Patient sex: M
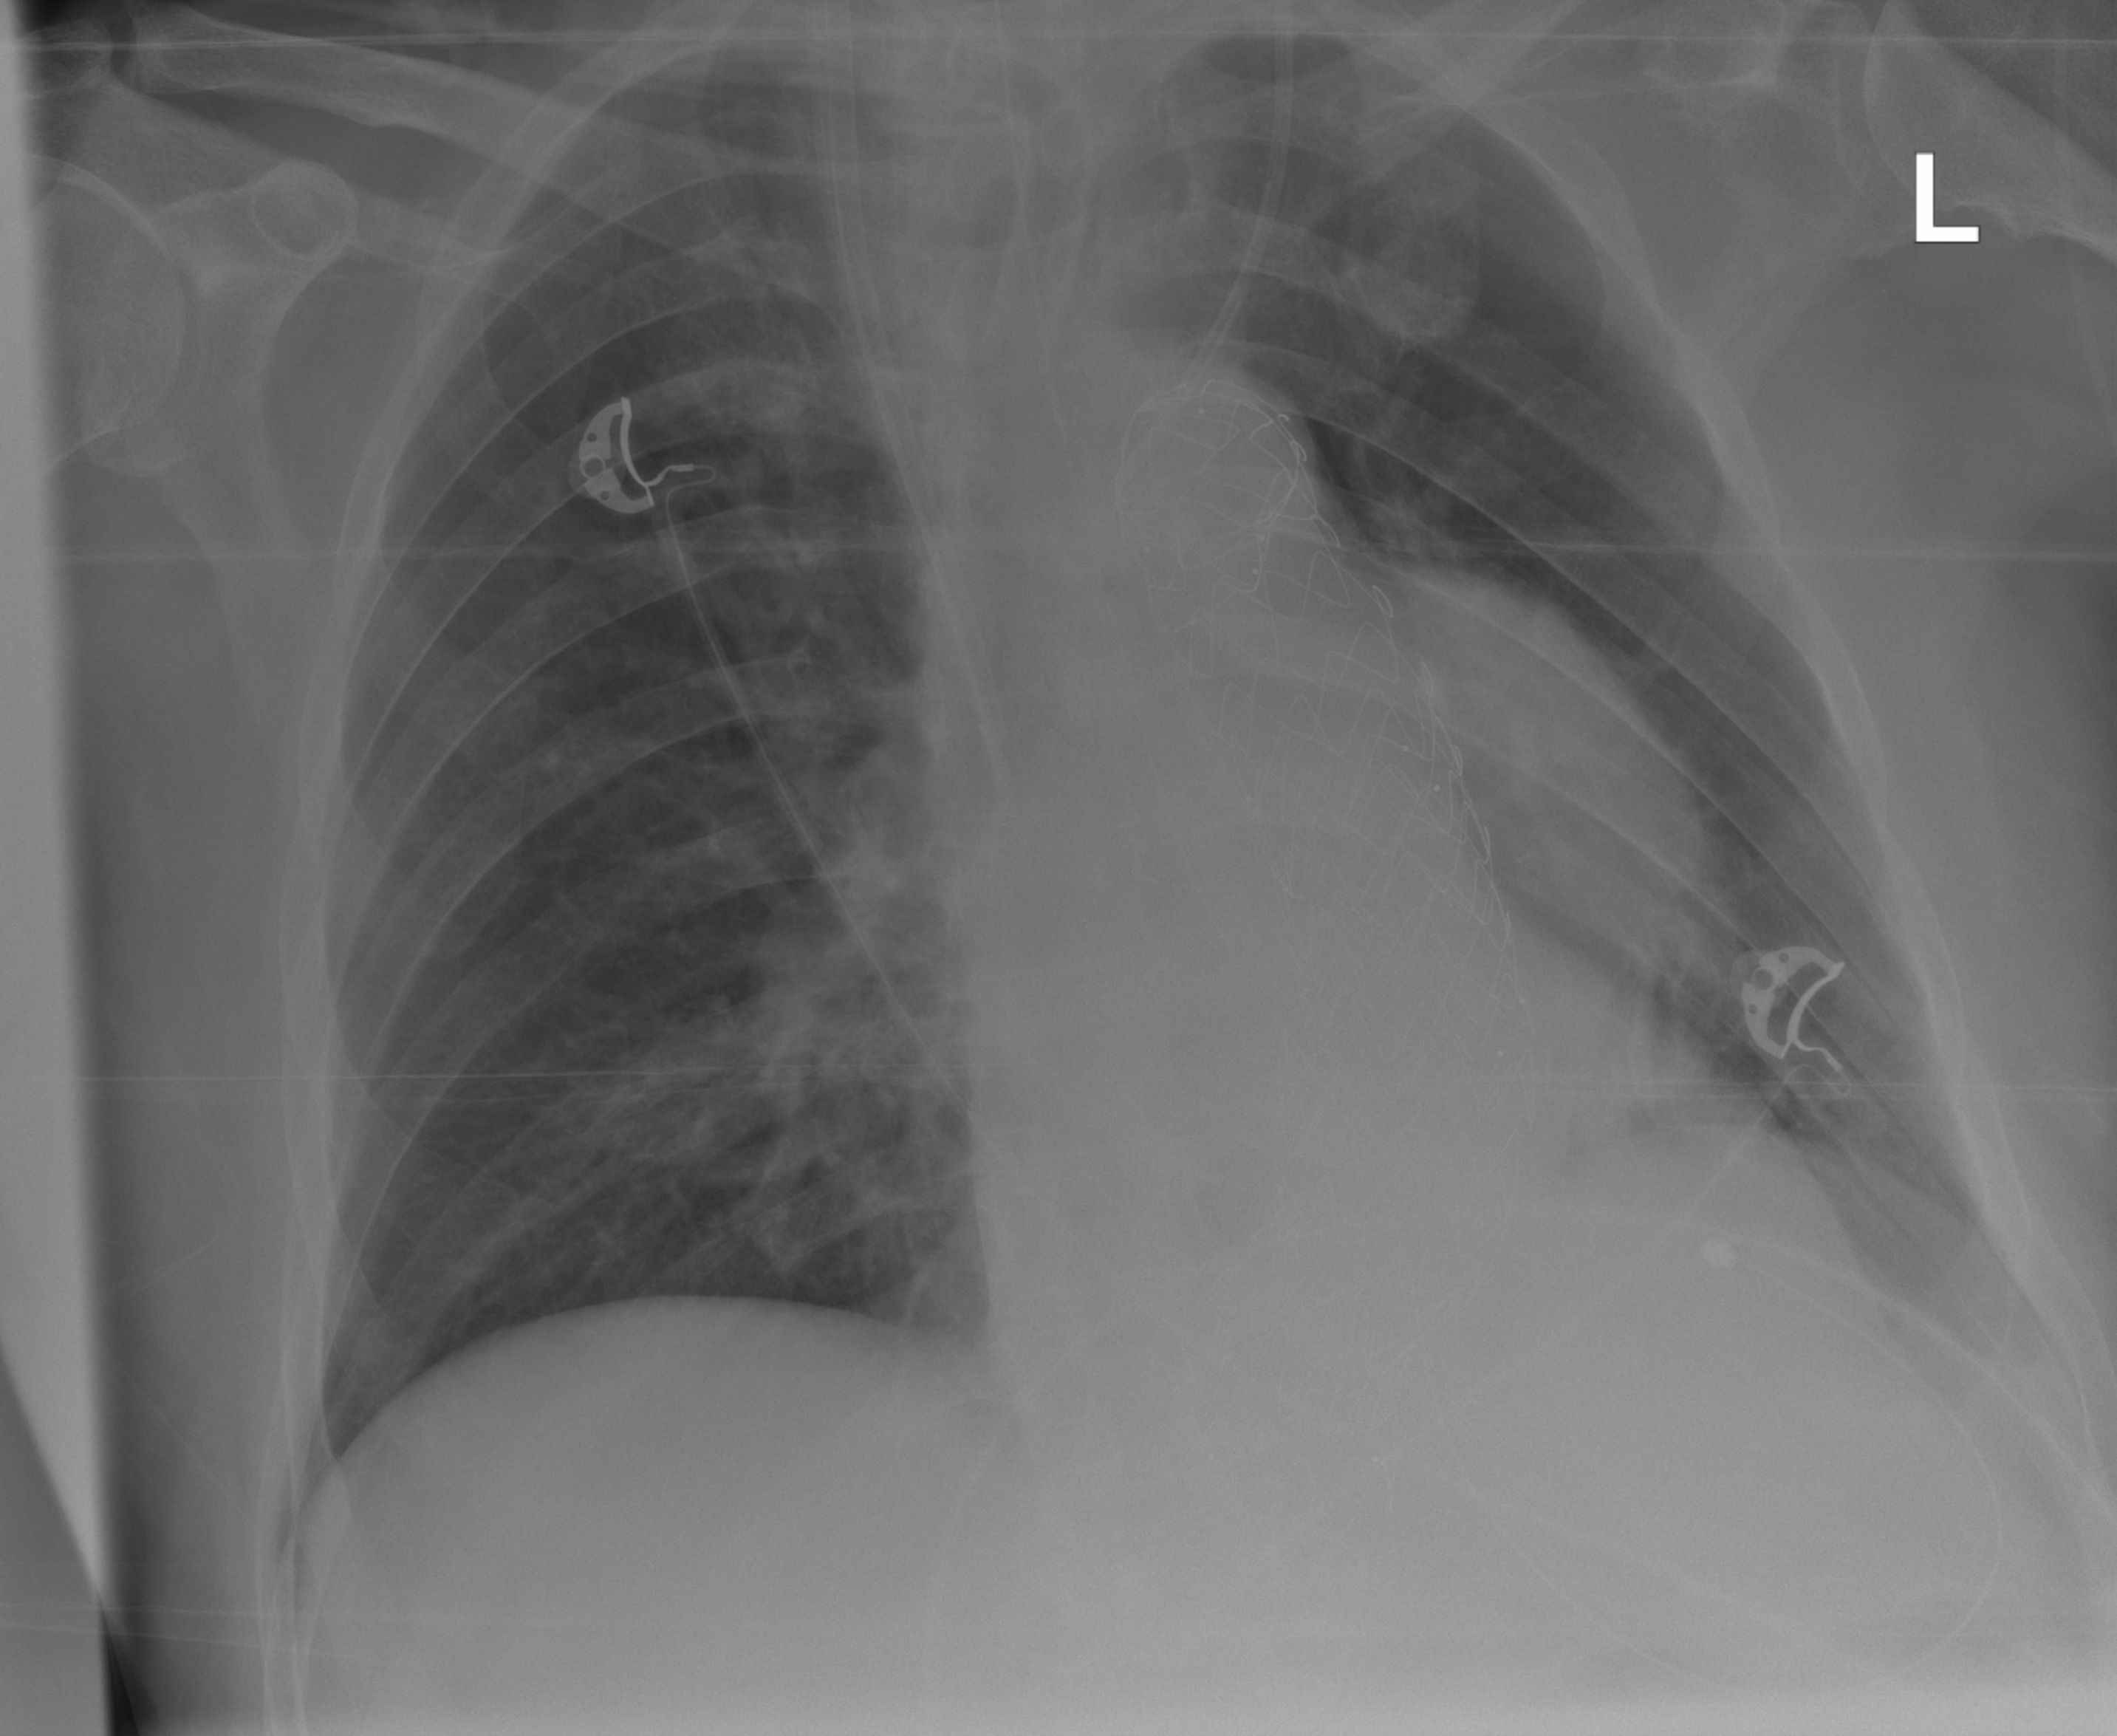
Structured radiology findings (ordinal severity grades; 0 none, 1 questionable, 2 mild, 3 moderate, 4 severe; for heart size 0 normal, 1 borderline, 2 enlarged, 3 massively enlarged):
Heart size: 1
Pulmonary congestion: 0
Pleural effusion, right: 0
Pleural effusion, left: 0
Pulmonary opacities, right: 0
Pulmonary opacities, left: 0
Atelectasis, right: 0
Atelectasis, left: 2